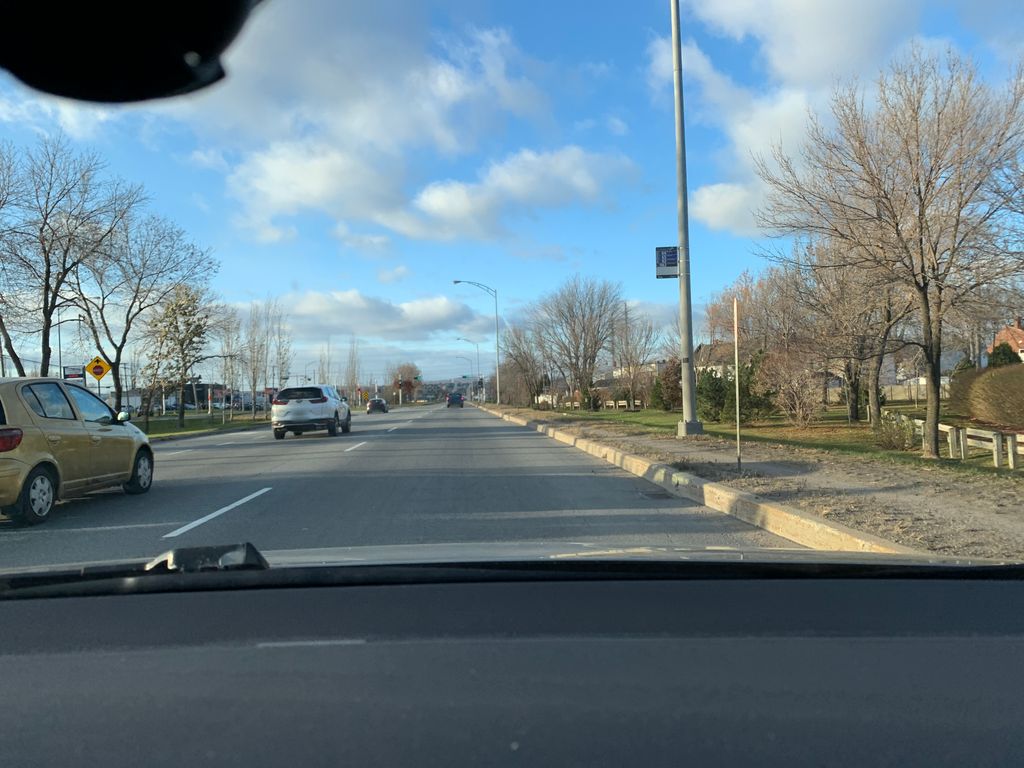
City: quebec_city